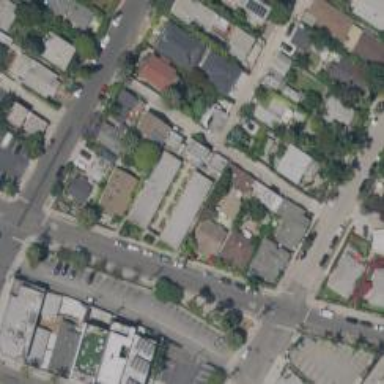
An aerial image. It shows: Residential alleyway.